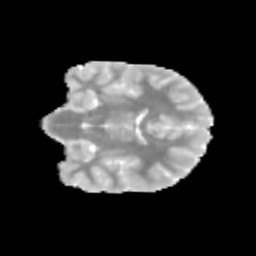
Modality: MD
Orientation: coronal
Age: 10
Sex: female
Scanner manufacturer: siemens
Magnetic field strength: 3 T
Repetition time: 3.8 s
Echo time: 0.07 s